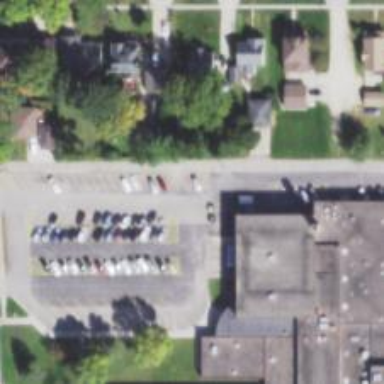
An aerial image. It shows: School driveway surfaced with asphalt.